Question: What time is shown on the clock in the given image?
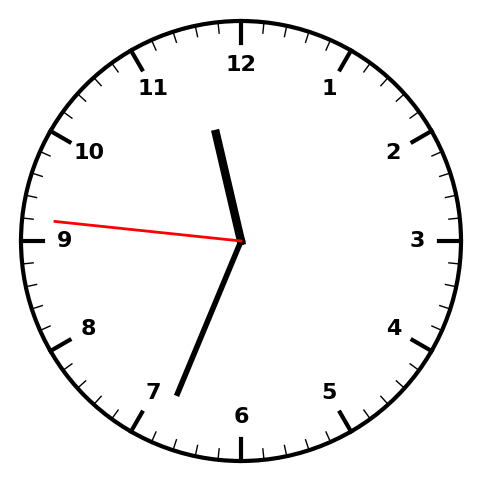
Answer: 11:33:46